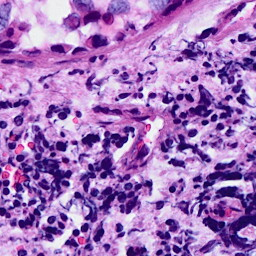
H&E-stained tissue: Breast